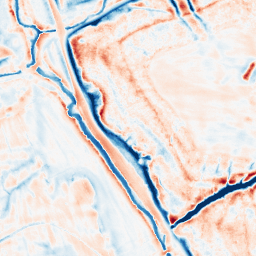
Category: edge_preserving
Decomposition family: bilateral
Decomposition parameters: d: 21
sigma_color: 150
sigma_space: 75
Upsampling method: bspline
Upsampling parameters: scale: 2
Upsampling scale: 2